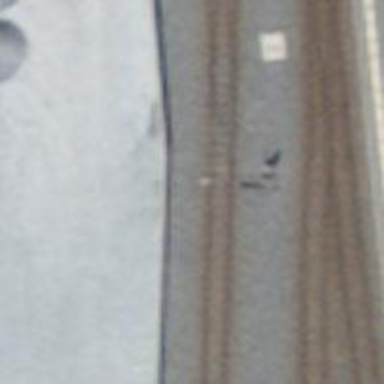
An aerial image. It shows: Railway switch.